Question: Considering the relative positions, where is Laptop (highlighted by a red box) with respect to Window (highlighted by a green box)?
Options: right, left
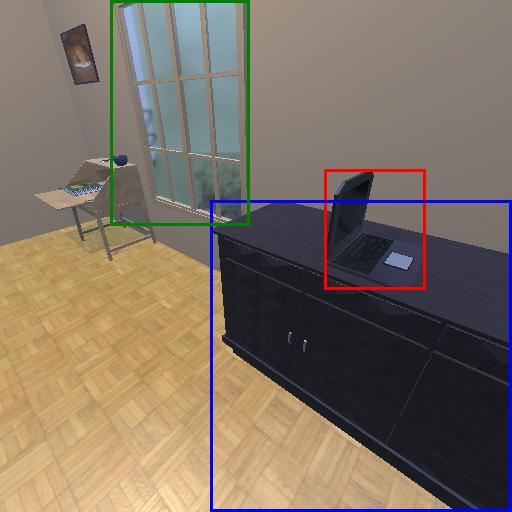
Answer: right